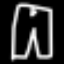
Label: pants